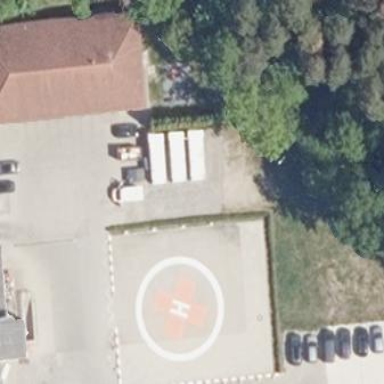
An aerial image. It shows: Helipad at airport designated for emergency landing purposes.